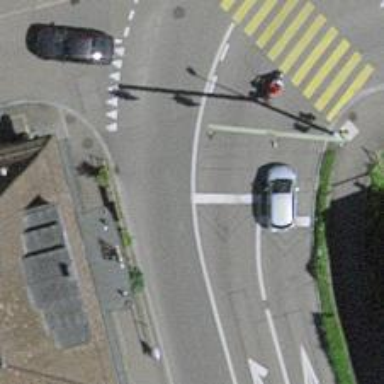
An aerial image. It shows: Road with traffic signals for signaling.